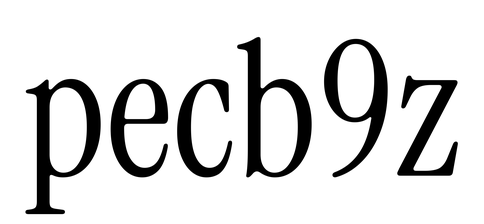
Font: InstrumentSerif-Regular